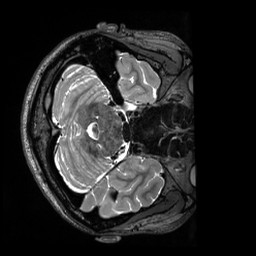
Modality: T2w
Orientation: axial
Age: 26
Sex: male
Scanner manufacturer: siemens
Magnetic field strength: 3 T
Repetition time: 3.2 s
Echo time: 0.563 s